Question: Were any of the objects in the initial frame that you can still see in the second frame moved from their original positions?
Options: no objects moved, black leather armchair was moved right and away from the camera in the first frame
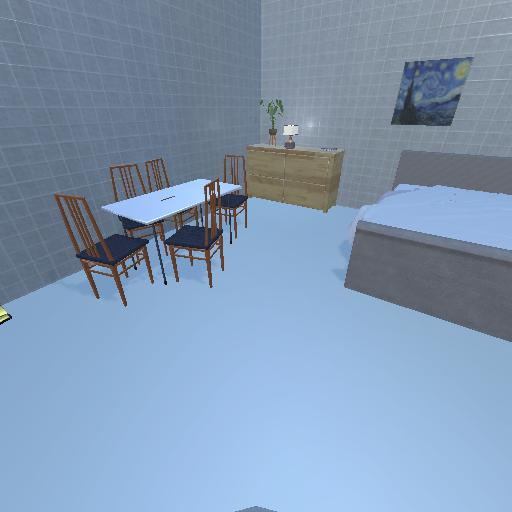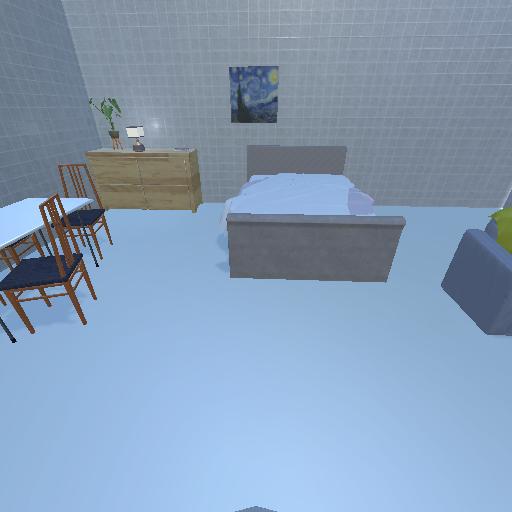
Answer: no objects moved